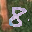
Label: 8